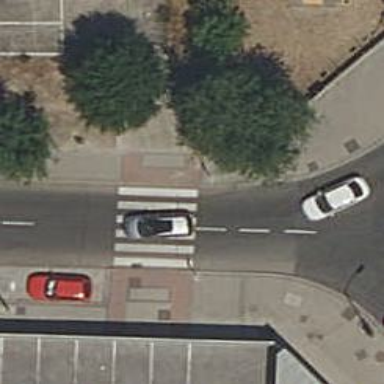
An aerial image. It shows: Uncontrolled crossing on the road.